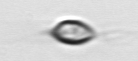
Label: Chrysochromulina